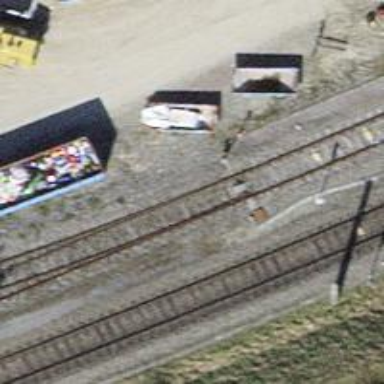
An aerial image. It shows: Railway switch.